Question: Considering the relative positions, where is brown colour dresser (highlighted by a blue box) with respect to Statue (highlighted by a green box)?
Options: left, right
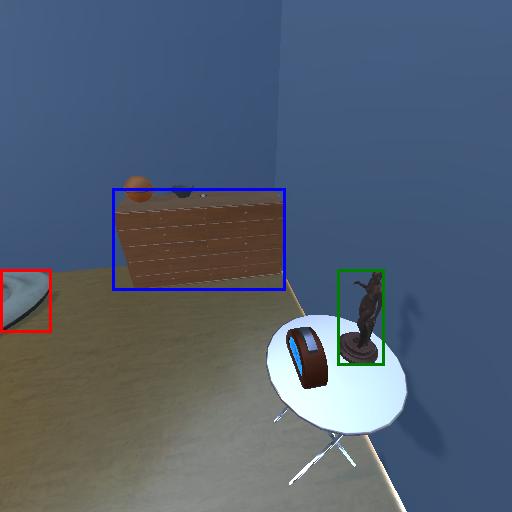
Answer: left